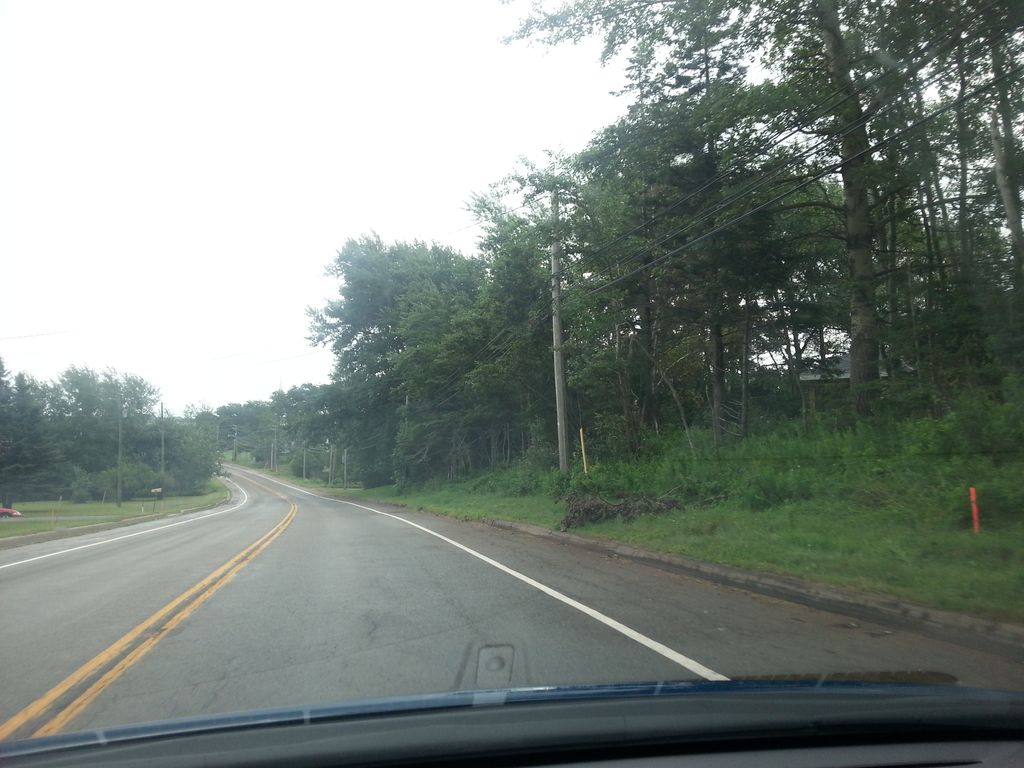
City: charlottetown